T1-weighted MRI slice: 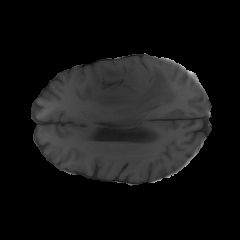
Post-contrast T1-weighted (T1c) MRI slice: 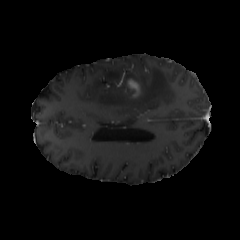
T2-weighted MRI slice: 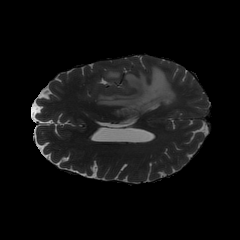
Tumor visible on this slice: yes